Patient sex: M
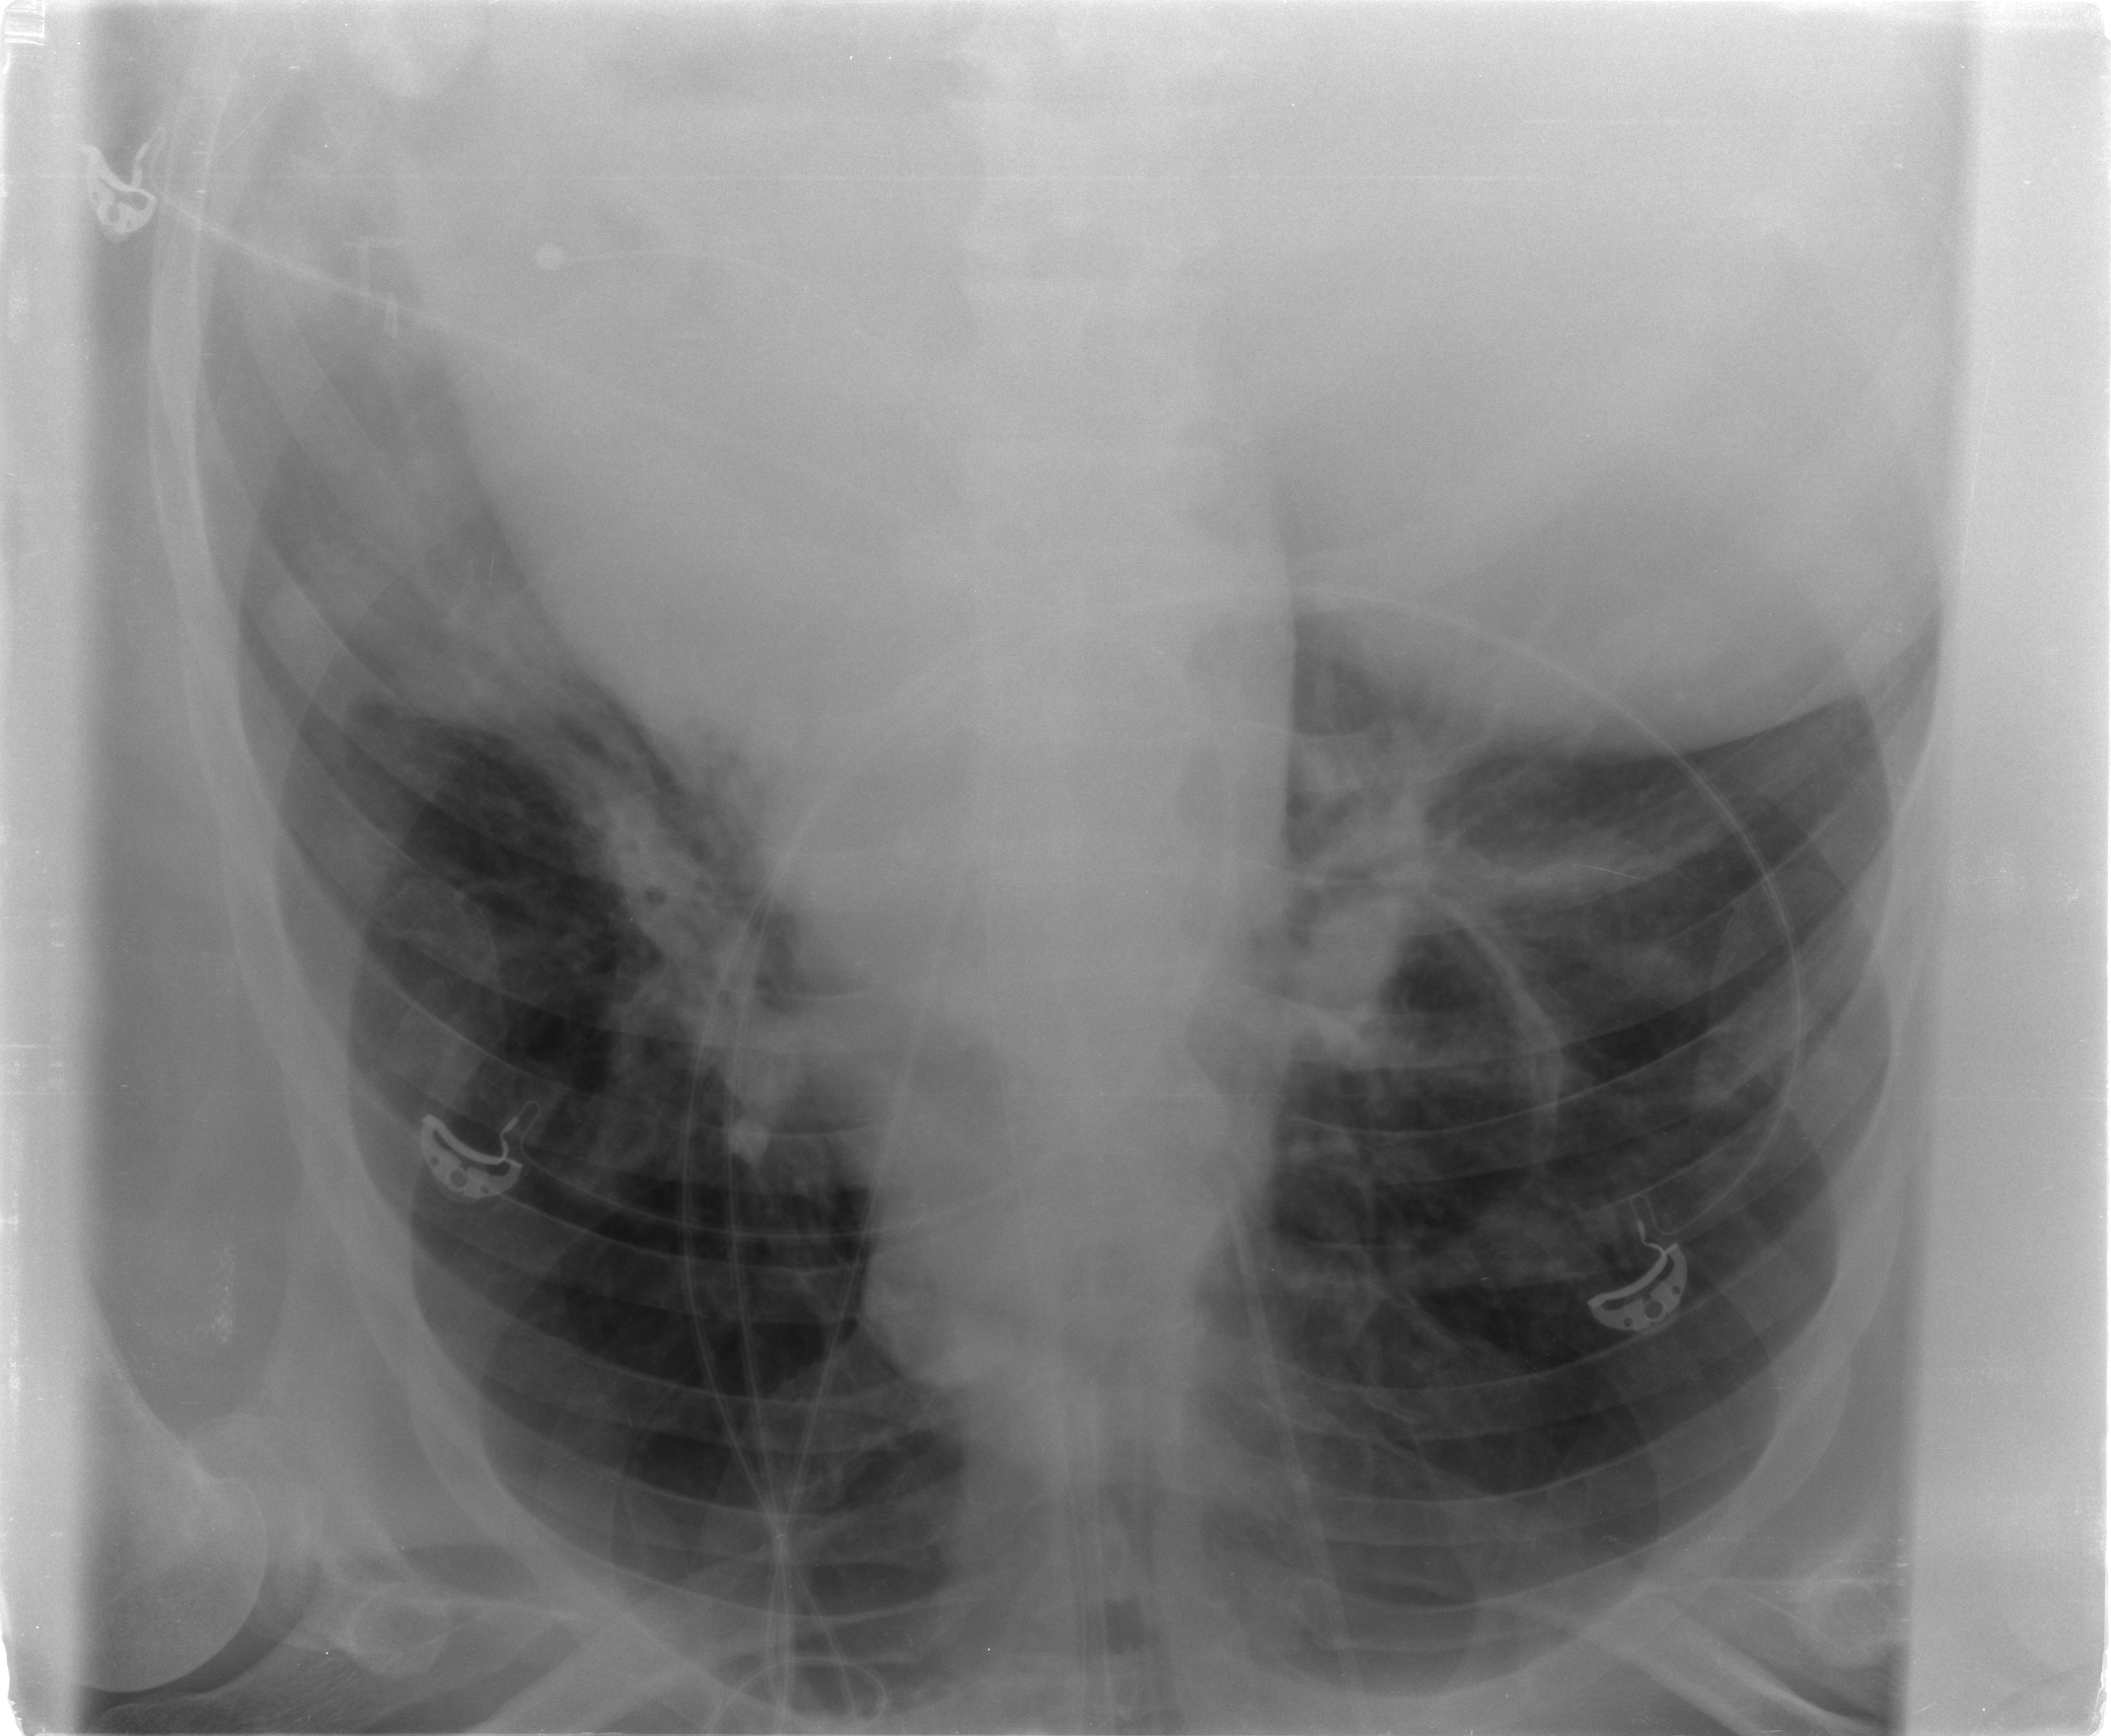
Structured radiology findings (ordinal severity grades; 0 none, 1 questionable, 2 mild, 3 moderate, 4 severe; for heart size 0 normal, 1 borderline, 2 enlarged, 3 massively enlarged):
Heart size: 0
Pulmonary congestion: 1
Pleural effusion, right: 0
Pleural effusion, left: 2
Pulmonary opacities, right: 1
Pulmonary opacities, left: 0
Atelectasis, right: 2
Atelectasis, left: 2